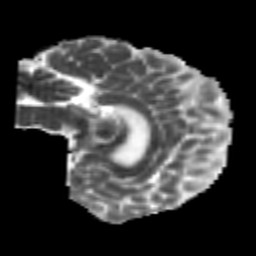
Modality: MD
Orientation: sagittal
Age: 25
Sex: male
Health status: healthy
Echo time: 0.074 s